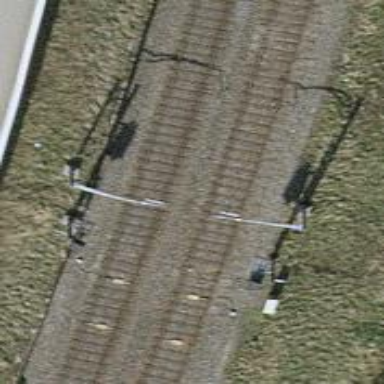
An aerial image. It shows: Railway signal.